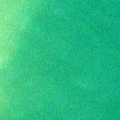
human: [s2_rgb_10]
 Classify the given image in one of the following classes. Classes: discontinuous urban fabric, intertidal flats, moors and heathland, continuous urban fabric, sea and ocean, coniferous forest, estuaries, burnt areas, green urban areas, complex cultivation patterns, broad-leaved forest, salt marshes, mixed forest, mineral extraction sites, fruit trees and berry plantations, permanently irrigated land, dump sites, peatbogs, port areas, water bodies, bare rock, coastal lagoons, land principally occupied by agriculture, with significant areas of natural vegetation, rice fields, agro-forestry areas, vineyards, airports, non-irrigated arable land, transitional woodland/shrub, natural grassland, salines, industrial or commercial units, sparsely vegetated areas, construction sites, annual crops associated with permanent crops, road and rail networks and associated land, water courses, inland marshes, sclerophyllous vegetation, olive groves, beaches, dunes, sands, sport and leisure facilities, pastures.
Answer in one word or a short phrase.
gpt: intertidal flats, sea and ocean